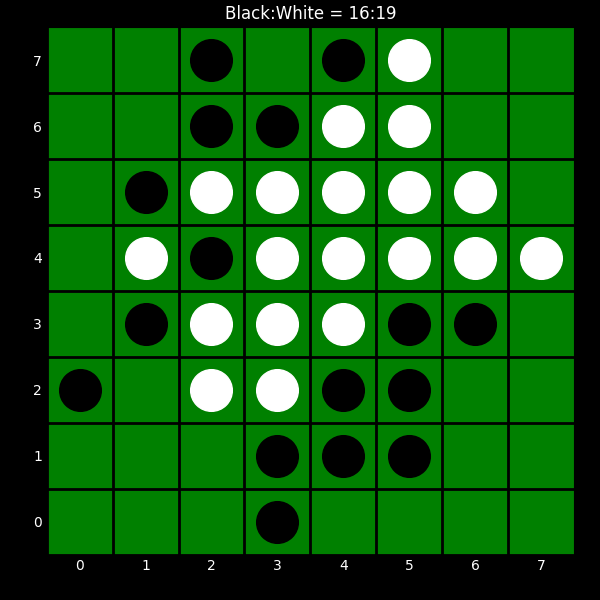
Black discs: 16
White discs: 19